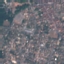
Land use / land cover: Residential